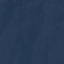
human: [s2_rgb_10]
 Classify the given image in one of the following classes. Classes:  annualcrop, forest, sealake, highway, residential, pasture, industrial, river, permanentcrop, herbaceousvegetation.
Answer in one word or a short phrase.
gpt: SeaLake